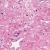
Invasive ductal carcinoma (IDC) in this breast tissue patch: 0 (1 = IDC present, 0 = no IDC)